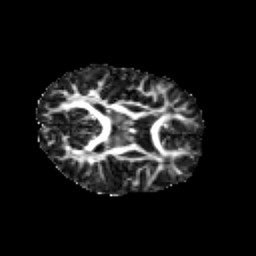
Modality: FA
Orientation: axial
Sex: female
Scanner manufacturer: siemens
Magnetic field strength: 3 T
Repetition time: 5 s
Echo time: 0.071 s